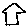
Label: house